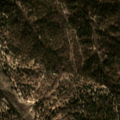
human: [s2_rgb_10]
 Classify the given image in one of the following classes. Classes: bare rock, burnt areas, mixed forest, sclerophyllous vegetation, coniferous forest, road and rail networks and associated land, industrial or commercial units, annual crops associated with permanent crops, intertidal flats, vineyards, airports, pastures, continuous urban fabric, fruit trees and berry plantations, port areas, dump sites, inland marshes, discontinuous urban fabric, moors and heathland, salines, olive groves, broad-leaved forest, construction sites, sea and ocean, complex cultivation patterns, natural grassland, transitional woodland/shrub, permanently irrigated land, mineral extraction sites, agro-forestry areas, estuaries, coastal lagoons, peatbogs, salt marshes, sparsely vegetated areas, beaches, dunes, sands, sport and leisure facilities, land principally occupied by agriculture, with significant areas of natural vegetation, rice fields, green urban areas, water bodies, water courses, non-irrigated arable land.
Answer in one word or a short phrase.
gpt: agro-forestry areas, broad-leaved forest